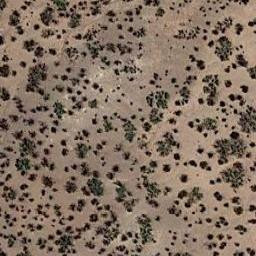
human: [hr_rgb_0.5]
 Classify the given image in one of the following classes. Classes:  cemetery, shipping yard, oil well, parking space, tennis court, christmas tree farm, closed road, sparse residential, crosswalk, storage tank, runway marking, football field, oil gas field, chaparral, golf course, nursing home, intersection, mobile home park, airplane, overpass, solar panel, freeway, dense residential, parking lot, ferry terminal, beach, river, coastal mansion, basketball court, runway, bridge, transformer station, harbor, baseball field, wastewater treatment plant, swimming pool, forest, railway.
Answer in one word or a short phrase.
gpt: chaparral